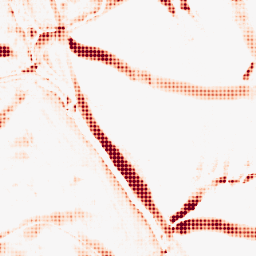
Category: morphological
Decomposition family: morphological_square
Decomposition parameters: operation: opening
size: 20
Upsampling method: sinc_blackman
Upsampling parameters: scale: 8
kernel_size: 8
Upsampling scale: 8